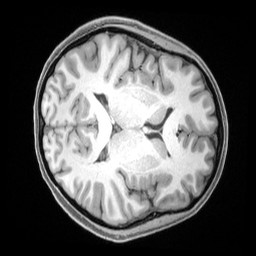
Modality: T1w
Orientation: axial
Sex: female
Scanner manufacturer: siemens
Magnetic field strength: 3 T
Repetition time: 2.4 s
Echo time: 0.00222 s